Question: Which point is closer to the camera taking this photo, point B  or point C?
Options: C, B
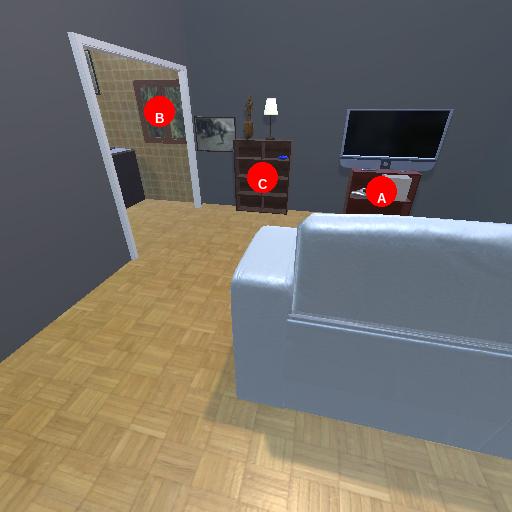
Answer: C